Question: This is project setup

'''
@Component
public class TestController {
public String getDefaultMessage() {
return "Some default msg";
}
}
'''
'''
@RunWith(SpringJUnit4ClassRunner.class)
@ContextConfiguration("spring-servlet.xml")
public class TestControllerTest {
TestController controller;
@Test
public void itShouldTest(){
String msg = controller.getDefaultMessage();
assertThat(msg, is("Some default msg"));
}
}
'''
: Right location of spring-servlet.xml
If I say /WEB-INF/spring-servlet.xml, It says file not found. While when I select project properties > Deployment Assembly, I can see deployment path of /WebContent is /.
I have also tried "classpath:/WEB-INF/spring-servlet.xml", "classpath:spring-servlet.xml", and "classpath:/spring-servlet.xml"
:
If I copy spring-servlet.xml in test.edu.amty.testdemo.controllers, it finds it but gives me following error on JUnit window;
'''
java.lang.NoClassDefFoundError: javax/servlet/ServletContext
at java.lang.Class.getDeclaredMethods0(Native Method)
at java.lang.Class.privateGetDeclaredMethods(Unknown Source)
at java.lang.Class.getDeclaredMethods(Unknown Source)
at org.springframework.beans.factory.annotation.InitDestroyAnnotationBeanPostProcessor.buildLifecycleMetadata(InitDestroyAnnotationBeanPostProcessor.java:196)
at org.springframework.beans.factory.annotation.InitDestroyAnnotationBeanPostProcessor.findLifecycleMetadata(InitDestroyAnnotationBeanPostProcessor.java:178)
at ...
'''
and following on console
'''
09:15:14,288 DEBUG SpringJUnit4ClassRunner:106 - SpringJUnit4ClassRunner constructor called with [class test.edu.amty.testdemo.controllers.TestControllerTest].
09:15:14,309 DEBUG TestContext:97 - Retrieved @ContextConfiguration [@org.springframework.test.context.ContextConfiguration(classes=[], locations=[], loader=interface org.springframework.test.context.ContextLoader, value=[spring-servlet.xml], inheritLocations=true)] for class [class test.edu.amty.testdemo.controllers.TestControllerTest]
09:15:14,321 DEBUG ContextLoaderUtils:130 - Processing ContextLoader for @ContextConfiguration [@org.springframework.test.context.ContextConfiguration(classes=[], locations=[], loader=interface org.springframework.test.context.ContextLoader, value=[spring-servlet.xml], inheritLocations=true)] and declaring class [class test.edu.amty.testdemo.controllers.TestControllerTest]
09:15:14,322 DEBUG ContextLoaderUtils:150 - Using default ContextLoader class [org.springframework.test.context.support.DelegatingSmartContextLoader] for test class [class test.edu.amty.testdemo.controllers.TestControllerTest]
09:15:14,372 DEBUG ContextLoaderUtils:196 - Retrieved @ContextConfiguration [@org.springframework.test.context.ContextConfiguration(classes=[], locations=[], loader=interface org.springframework.test.context.ContextLoader, value=[spring-servlet.xml], inheritLocations=true)] for declaring class [class test.edu.amty.testdemo.controllers.TestControllerTest].
09:15:14,391 DEBUG ContextLoaderUtils:203 - Resolved context configuration attributes: [ContextConfigurationAttributes@4ca42b declaringClass = 'test.edu.amty.testdemo.controllers.TestControllerTest', locations = '{spring-servlet.xml}', classes = '{}', inheritLocations = true, contextLoaderClass = 'org.springframework.test.context.ContextLoader']
09:15:14,392 DEBUG ContextLoaderUtils:305 - Processing locations and classes for context configuration attributes [[ContextConfigurationAttributes@4ca42b declaringClass = 'test.edu.amty.testdemo.controllers.TestControllerTest', locations = '{spring-servlet.xml}', classes = '{}', inheritLocations = true, contextLoaderClass = 'org.springframework.test.context.ContextLoader']]
09:15:14,393 DEBUG DelegatingSmartContextLoader:75 - Delegating to GenericXmlContextLoader to process context configuration [ContextConfigurationAttributes@4ca42b declaringClass = 'test.edu.amty.testdemo.controllers.TestControllerTest', locations = '{spring-servlet.xml}', classes = '{}', inheritLocations = true, contextLoaderClass = 'org.springframework.test.context.ContextLoader'].
09:15:14,404 DEBUG ContextLoaderUtils:236 - Could not find an 'annotation declaring class' for annotation type [interface org.springframework.test.context.ActiveProfiles] and class [class test.edu.amty.testdemo.controllers.TestControllerTest]
09:15:14,409 INFO TestContextManager:185 - @TestExecutionListeners is not present for class [class test.edu.amty.testdemo.controllers.TestControllerTest]: using defaults.
09:15:14,441 DEBUG TestContextManager:137 - Registering TestExecutionListener: org.springframework.test.context.support.DependencyInjectionTestExecutionListener@b80017
09:15:14,441 DEBUG TestContextManager:137 - Registering TestExecutionListener: org.springframework.test.context.support.DirtiesContextTestExecutionListener@239525
09:15:14,442 DEBUG TestContextManager:137 - Registering TestExecutionListener: org.springframework.test.context.transaction.TransactionalTestExecutionListener@497536
09:15:14,457 DEBUG ProfileValueUtils:68 - Retrieved @ProfileValueSourceConfiguration [null] for test class [test.edu.amty.testdemo.controllers.TestControllerTest]
09:15:14,458 DEBUG ProfileValueUtils:80 - Retrieved ProfileValueSource type [class org.springframework.test.annotation.SystemProfileValueSource] for class [test.edu.amty.testdemo.controllers.TestControllerTest]
09:15:14,465 DEBUG ProfileValueUtils:68 - Retrieved @ProfileValueSourceConfiguration [null] for test class [test.edu.amty.testdemo.controllers.TestControllerTest]
09:15:14,466 DEBUG ProfileValueUtils:80 - Retrieved ProfileValueSource type [class org.springframework.test.annotation.SystemProfileValueSource] for class [test.edu.amty.testdemo.controllers.TestControllerTest]
09:15:14,474 DEBUG ProfileValueUtils:68 - Retrieved @ProfileValueSourceConfiguration [null] for test class [test.edu.amty.testdemo.controllers.TestControllerTest]
09:15:14,475 DEBUG ProfileValueUtils:80 - Retrieved ProfileValueSource type [class org.springframework.test.annotation.SystemProfileValueSource] for class [test.edu.amty.testdemo.controllers.TestControllerTest]
09:15:14,478 DEBUG ProfileValueUtils:68 - Retrieved @ProfileValueSourceConfiguration [null] for test class [test.edu.amty.testdemo.controllers.TestControllerTest]
09:15:14,478 DEBUG ProfileValueUtils:80 - Retrieved ProfileValueSource type [class org.springframework.test.annotation.SystemProfileValueSource] for class [test.edu.amty.testdemo.controllers.TestControllerTest]
09:15:14,480 DEBUG ProfileValueUtils:68 - Retrieved @ProfileValueSourceConfiguration [null] for test class [test.edu.amty.testdemo.controllers.TestControllerTest]
09:15:14,483 DEBUG ProfileValueUtils:80 - Retrieved ProfileValueSource type [class org.springframework.test.annotation.SystemProfileValueSource] for class [test.edu.amty.testdemo.controllers.TestControllerTest]
09:15:14,487 DEBUG TestContextManager:282 - beforeTestClass(): class [class test.edu.amty.testdemo.controllers.TestControllerTest]
09:15:14,489 DEBUG ProfileValueUtils:68 - Retrieved @ProfileValueSourceConfiguration [null] for test class [test.edu.amty.testdemo.controllers.TestControllerTest]
09:15:14,489 DEBUG ProfileValueUtils:80 - Retrieved ProfileValueSource type [class org.springframework.test.annotation.SystemProfileValueSource] for class [test.edu.amty.testdemo.controllers.TestControllerTest]
09:15:14,494 DEBUG TestContextManager:315 - prepareTestInstance(): instance [test.edu.amty.testdemo.controllers.TestControllerTest@1ab6c1c]
09:15:14,495 DEBUG DependencyInjectionTestExecutionListener:73 - Performing dependency injection for test context [[TestContext@dd7786 testClass = TestControllerTest, testInstance = test.edu.amty.testdemo.controllers.TestControllerTest@1ab6c1c, testMethod = [null], testException = [null], mergedContextConfiguration = [MergedContextConfiguration@1d23e75 testClass = TestControllerTest, locations = '{classpath:/test/edu/amty/testdemo/controllers/spring-servlet.xml}', classes = '{}', activeProfiles = '{}', contextLoader = 'org.springframework.test.context.support.DelegatingSmartContextLoader']]].
09:15:14,496 DEBUG DelegatingSmartContextLoader:226 - Delegating to GenericXmlContextLoader to load context from [MergedContextConfiguration@1d23e75 testClass = TestControllerTest, locations = '{classpath:/test/edu/amty/testdemo/controllers/spring-servlet.xml}', classes = '{}', activeProfiles = '{}', contextLoader = 'org.springframework.test.context.support.DelegatingSmartContextLoader'].
09:15:14,497 DEBUG AbstractGenericContextLoader:93 - Loading ApplicationContext for merged context configuration [[MergedContextConfiguration@1d23e75 testClass = TestControllerTest, locations = '{classpath:/test/edu/amty/testdemo/controllers/spring-servlet.xml}', classes = '{}', activeProfiles = '{}', contextLoader = 'org.springframework.test.context.support.DelegatingSmartContextLoader']].
09:15:14,633 DEBUG StandardEnvironment:114 - Initializing new StandardEnvironment
09:15:14,636 DEBUG StandardEnvironment:103 - Adding [systemProperties] PropertySource with lowest search precedence
09:15:14,640 DEBUG StandardEnvironment:103 - Adding [systemEnvironment] PropertySource with lowest search precedence
09:15:14,642 DEBUG StandardEnvironment:120 - Initialized StandardEnvironment with PropertySources [systemProperties,systemEnvironment]
09:15:14,808 DEBUG StandardEnvironment:114 - Initializing new StandardEnvironment
09:15:14,809 DEBUG StandardEnvironment:103 - Adding [systemProperties] PropertySource with lowest search precedence
09:15:14,810 DEBUG StandardEnvironment:103 - Adding [systemEnvironment] PropertySource with lowest search precedence
09:15:14,811 DEBUG StandardEnvironment:120 - Initialized StandardEnvironment with PropertySources [systemProperties,systemEnvironment]
09:15:14,830 INFO XmlBeanDefinitionReader:315 - Loading XML bean definitions from class path resource [test/edu/amty/testdemo/controllers/spring-servlet.xml]
09:15:14,881 DEBUG DefaultDocumentLoader:72 - Using JAXP provider [com.sun.org.apache.xerces.internal.jaxp.DocumentBuilderFactoryImpl]
09:15:14,965 DEBUG PluggableSchemaResolver:105 - Trying to resolve XML entity with public id [null] and system id [http://www.springframework.org/schema/beans/spring-beans-3.0.xsd]
09:15:14,967 DEBUG PluggableSchemaResolver:140 - Loading schema mappings from [META-INF/spring.schemas]
09:15:14,976 DEBUG PluggableSchemaResolver:146 - Loaded schema mappings: {http://www.springframework.org/schema/oxm/spring-oxm-3.0.xsd=org/springframework/oxm/config/spring-oxm-3.0.xsd, ...
09:15:14,980 DEBUG PluggableSchemaResolver:118 - Found XML schema [http://www.springframework.org/schema/beans/spring-beans-3.0.xsd] in classpath: org/springframework/beans/factory/xml/spring-beans-3.0.xsd
09:15:15,094 DEBUG PluggableSchemaResolver:105 - Trying to resolve XML entity with public id [null] and system id [http://www.springframework.org/schema/context/spring-context-3.0.xsd]
09:15:15,096 DEBUG PluggableSchemaResolver:118 - Found XML schema [http://www.springframework.org/schema/context/spring-context-3.0.xsd] in classpath: org/springframework/context/config/spring-context-3.0.xsd
09:15:15,107 DEBUG PluggableSchemaResolver:105 - Trying to resolve XML entity with public id [null] and system id [http://www.springframework.org/schema/tool/spring-tool-3.0.xsd]
09:15:15,109 DEBUG PluggableSchemaResolver:118 - Found XML schema [http://www.springframework.org/schema/tool/spring-tool-3.0.xsd] in classpath: org/springframework/beans/factory/xml/spring-tool-3.0.xsd
09:15:15,134 DEBUG DefaultBeanDefinitionDocumentReader:108 - Loading bean definitions
09:15:15,173 DEBUG DefaultNamespaceHandlerResolver:156 - Loaded NamespaceHandler mappings: {http://www.springframework.org/schema/p=org.springframework.beans.factory.xml.SimplePropertyNamespaceHandler, http://www.springframework.org/schema/mvc=org.springframework.web.servlet.config.MvcNamespaceHandler, http://www.springframework.org/schema/util=org.springframework.beans.factory.xml.UtilNamespaceHandler, http://www.springframework.org/schema/jee=org.springframework.ejb.config.JeeNamespaceHandler, http://www.springframework.org/schema/aop=org.springframework.aop.config.AopNamespaceHandler, http://www.springframework.org/schema/oxm=org.springframework.oxm.config.OxmNamespaceHandler, http://www.springframework.org/schema/cache=org.springframework.cache.config.CacheNamespaceHandler, http://www.springframework.org/schema/c=org.springframework.beans.factory.xml.SimpleConstructorNamespaceHandler, http://www.springframework.org/schema/tx=org.springframework.transaction.config.TxNamespaceHandler, http://www.springframework.org/schema/jms=org.springframework.jms.config.JmsNamespaceHandler, http://www.springframework.org/schema/task=org.springframework.scheduling.config.TaskNamespaceHandler, http://www.springframework.org/schema/lang=org.springframework.scripting.config.LangNamespaceHandler, http://www.springframework.org/schema/context=org.springframework.context.config.ContextNamespaceHandler}
09:15:15,226 DEBUG PathMatchingResourcePatternResolver:550 - Looking for matching resources in directory tree [I:\Running\workspaces\projectSetup\TestDemouild\classes\main\edumty estdemo]
09:15:15,227 DEBUG PathMatchingResourcePatternResolver:612 - Searching directory [I:\Running\workspaces\projectSetup\TestDemouild\classes\main\edumty estdemo] for files matching pattern [I:/Running/workspaces/projectSetup/TestDemo/build/classes/main/edu/amty/testdemo/**/*.class]
09:15:15,233 DEBUG PathMatchingResourcePatternResolver:612 - Searching directory [I:\Running\workspaces\projectSetup\TestDemouild\classes\main\edumty estdemo\controllers] for files matching pattern [I:/Running/workspaces/projectSetup/TestDemo/build/classes/main/edu/amty/testdemo/**/*.class]
09:15:15,239 DEBUG PathMatchingResourcePatternResolver:351 - Resolved location pattern [classpath*:main/edu/amty/testdemo/**/*.class] to resources [file [I:\Running\workspaces\projectSetup\TestDemouild\classes\main\edumty estdemo\controllers\TestController.class]]
09:15:15,240 DEBUG ClassPathBeanDefinitionScanner:233 - Scanning file [I:\Running\workspaces\projectSetup\TestDemouild\classes\main\edumty estdemo\controllers\TestController.class]
09:15:15,310 DEBUG ClassPathBeanDefinitionScanner:244 - Identified candidate component class: file [I:\Running\workspaces\projectSetup\TestDemouild\classes\main\edumty estdemo\controllers\TestController.class]
09:15:15,350 DEBUG XmlBeanDefinitionReader:216 - Loaded 6 bean definitions from location pattern [classpath:/test/edu/amty/testdemo/controllers/spring-servlet.xml]
09:15:15,354 INFO GenericApplicationContext:495 - Refreshing org.springframework.context.support.GenericApplicationContext@ae7b77: startup date [Thu Feb 28 09:15:15 IST 2013]; root of context hierarchy
09:15:15,355 DEBUG GenericApplicationContext:525 - Bean factory for org.springframework.context.support.GenericApplicationContext@ae7b77: org.springframework.beans.factory.support.DefaultListableBeanFactory@a4871e: defining beans [testController,org.springframework.context.annotation.internalConfigurationAnnotationProcessor,org.springframework.context.annotation.internalAutowiredAnnotationProcessor,org.springframework.context.annotation.internalRequiredAnnotationProcessor,org.springframework.context.annotation.internalCommonAnnotationProcessor,viewResolver]; root of factory hierarchy
09:15:15,386 DEBUG DefaultListableBeanFactory:217 - Creating shared instance of singleton bean 'org.springframework.context.annotation.internalConfigurationAnnotationProcessor'
09:15:15,387 DEBUG DefaultListableBeanFactory:430 - Creating instance of bean 'org.springframework.context.annotation.internalConfigurationAnnotationProcessor'
09:15:15,437 DEBUG DefaultListableBeanFactory:504 - Eagerly caching bean 'org.springframework.context.annotation.internalConfigurationAnnotationProcessor' to allow for resolving potential circular references
09:15:15,440 DEBUG DefaultListableBeanFactory:458 - Finished creating instance of bean 'org.springframework.context.annotation.internalConfigurationAnnotationProcessor'
09:15:15,491 DEBUG DefaultListableBeanFactory:217 - Creating shared instance of singleton bean 'org.springframework.context.annotation.internalAutowiredAnnotationProcessor'
09:15:15,492 DEBUG DefaultListableBeanFactory:430 - Creating instance of bean 'org.springframework.context.annotation.internalAutowiredAnnotationProcessor'
09:15:15,494 DEBUG DefaultListableBeanFactory:504 - Eagerly caching bean 'org.springframework.context.annotation.internalAutowiredAnnotationProcessor' to allow for resolving potential circular references
09:15:15,495 DEBUG DefaultListableBeanFactory:458 - Finished creating instance of bean 'org.springframework.context.annotation.internalAutowiredAnnotationProcessor'
09:15:15,495 DEBUG DefaultListableBeanFactory:217 - Creating shared instance of singleton bean 'org.springframework.context.annotation.internalRequiredAnnotationProcessor'
09:15:15,496 DEBUG DefaultListableBeanFactory:430 - Creating instance of bean 'org.springframework.context.annotation.internalRequiredAnnotationProcessor'
09:15:15,497 DEBUG DefaultListableBeanFactory:504 - Eagerly caching bean 'org.springframework.context.annotation.internalRequiredAnnotationProcessor' to allow for resolving potential circular references
09:15:15,498 DEBUG DefaultListableBeanFactory:458 - Finished creating instance of bean 'org.springframework.context.annotation.internalRequiredAnnotationProcessor'
09:15:15,498 DEBUG DefaultListableBeanFactory:217 - Creating shared instance of singleton bean 'org.springframework.context.annotation.internalCommonAnnotationProcessor'
09:15:15,499 DEBUG DefaultListableBeanFactory:430 - Creating instance of bean 'org.springframework.context.annotation.internalCommonAnnotationProcessor'
09:15:15,508 DEBUG DefaultListableBeanFactory:504 - Eagerly caching bean 'org.springframework.context.annotation.internalCommonAnnotationProcessor' to allow for resolving potential circular references
09:15:15,509 DEBUG DefaultListableBeanFactory:458 - Finished creating instance of bean 'org.springframework.context.annotation.internalCommonAnnotationProcessor'
09:15:15,510 DEBUG DefaultListableBeanFactory:217 - Creating shared instance of singleton bean 'org.springframework.context.annotation.ConfigurationClassPostProcessor$ImportAwareBeanPostProcessor#0'
09:15:15,510 DEBUG DefaultListableBeanFactory:430 - Creating instance of bean 'org.springframework.context.annotation.ConfigurationClassPostProcessor$ImportAwareBeanPostProcessor#0'
09:15:15,511 DEBUG DefaultListableBeanFactory:504 - Eagerly caching bean 'org.springframework.context.annotation.ConfigurationClassPostProcessor$ImportAwareBeanPostProcessor#0' to allow for resolving potential circular references
09:15:15,511 DEBUG DefaultListableBeanFactory:458 - Finished creating instance of bean 'org.springframework.context.annotation.ConfigurationClassPostProcessor$ImportAwareBeanPostProcessor#0'
09:15:15,517 DEBUG GenericApplicationContext:794 - Unable to locate MessageSource with name 'messageSource': using default [org.springframework.context.support.DelegatingMessageSource@c7eb9d]
09:15:15,523 DEBUG GenericApplicationContext:818 - Unable to locate ApplicationEventMulticaster with name 'applicationEventMulticaster': using default [org.springframework.context.event.SimpleApplicationEventMulticaster@1f68572]
09:15:15,525 INFO DefaultListableBeanFactory:557 - Pre-instantiating singletons in org.springframework.beans.factory.support.DefaultListableBeanFactory@a4871e: defining beans [testController,org.springframework.context.annotation.internalConfigurationAnnotationProcessor,org.springframework.context.annotation.internalAutowiredAnnotationProcessor,org.springframework.context.annotation.internalRequiredAnnotationProcessor,org.springframework.context.annotation.internalCommonAnnotationProcessor,viewResolver,org.springframework.context.annotation.ConfigurationClassPostProcessor$ImportAwareBeanPostProcessor#0]; root of factory hierarchy
09:15:15,526 DEBUG DefaultListableBeanFactory:217 - Creating shared instance of singleton bean 'testController'
09:15:15,527 DEBUG DefaultListableBeanFactory:430 - Creating instance of bean 'testController'
09:15:15,534 DEBUG DefaultListableBeanFactory:504 - Eagerly caching bean 'testController' to allow for resolving potential circular references
09:15:15,539 DEBUG CachedIntrospectionResults:222 - Getting BeanInfo for class [main.edu.amty.testdemo.controllers.TestController]
09:15:15,550 DEBUG CachedIntrospectionResults:238 - Caching PropertyDescriptors for class [main.edu.amty.testdemo.controllers.TestController]
09:15:15,557 DEBUG CachedIntrospectionResults:250 - Found bean property 'class' of type [java.lang.Class]
09:15:15,559 DEBUG CachedIntrospectionResults:250 - Found bean property 'defaultMessage' of type [java.lang.String]
09:15:15,568 DEBUG DefaultListableBeanFactory:458 - Finished creating instance of bean 'testController'
09:15:15,569 DEBUG DefaultListableBeanFactory:245 - Returning cached instance of singleton bean 'org.springframework.context.annotation.internalConfigurationAnnotationProcessor'
09:15:15,570 DEBUG DefaultListableBeanFactory:245 - Returning cached instance of singleton bean 'org.springframework.context.annotation.internalAutowiredAnnotationProcessor'
09:15:15,570 DEBUG DefaultListableBeanFactory:245 - Returning cached instance of singleton bean 'org.springframework.context.annotation.internalRequiredAnnotationProcessor'
09:15:15,571 DEBUG DefaultListableBeanFactory:245 - Returning cached instance of singleton bean 'org.springframework.context.annotation.internalCommonAnnotationProcessor'
09:15:15,571 DEBUG DefaultListableBeanFactory:217 - Creating shared instance of singleton bean 'viewResolver'
09:15:15,572 DEBUG DefaultListableBeanFactory:430 - Creating instance of bean 'viewResolver'
09:15:15,590 DEBUG TestContextManager:439 - afterTestClass(): class [class test.edu.amty.testdemo.controllers.TestControllerTest]
09:15:15,591 DEBUG DirtiesContextTestExecutionListener:113 - After test class: context [[TestContext@dd7786 testClass = TestControllerTest, testInstance = [null], testMethod = [null], testException = [null], mergedContextConfiguration = [MergedContextConfiguration@1d23e75 testClass = TestControllerTest, locations = '{classpath:/test/edu/amty/testdemo/controllers/spring-servlet.xml}', classes = '{}', activeProfiles = '{}', contextLoader = 'org.springframework.test.context.support.DelegatingSmartContextLoader']]], dirtiesContext [false].
'''
*I am manually adding dependencies not using maven or other building tools
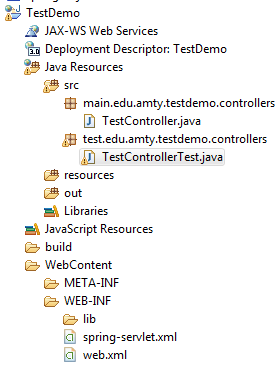
Answer: I was looking to check resources in class path. But it was required to set from project run/debug configuration.
Second problem was arose due to lack of dependencies included in the project. j2ee.jar was left.